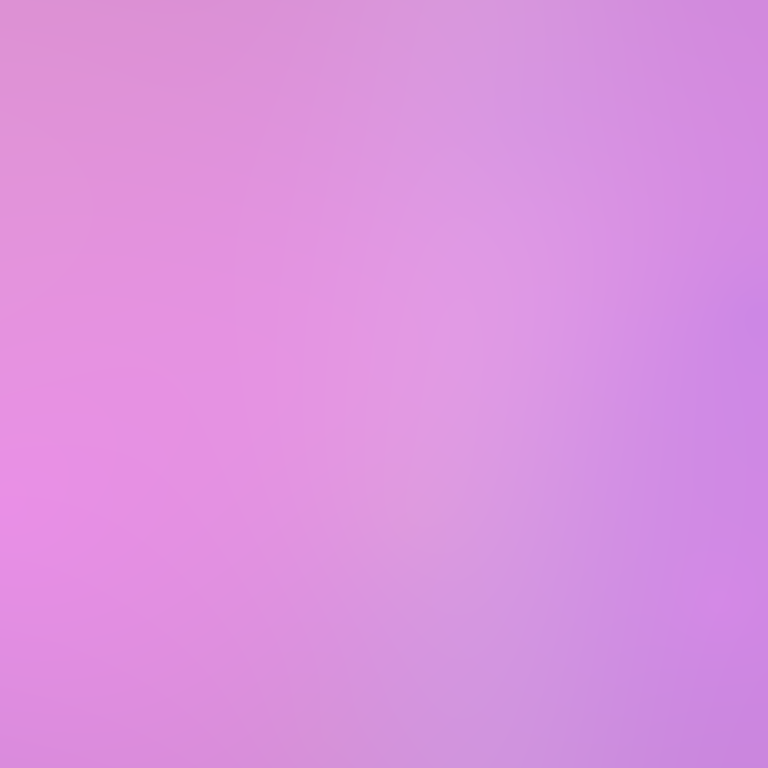
Abstract light effect, smooth gradient from soft pink to light purple, calm atmosphere, diffuse light, no room, no furniture, no objects.